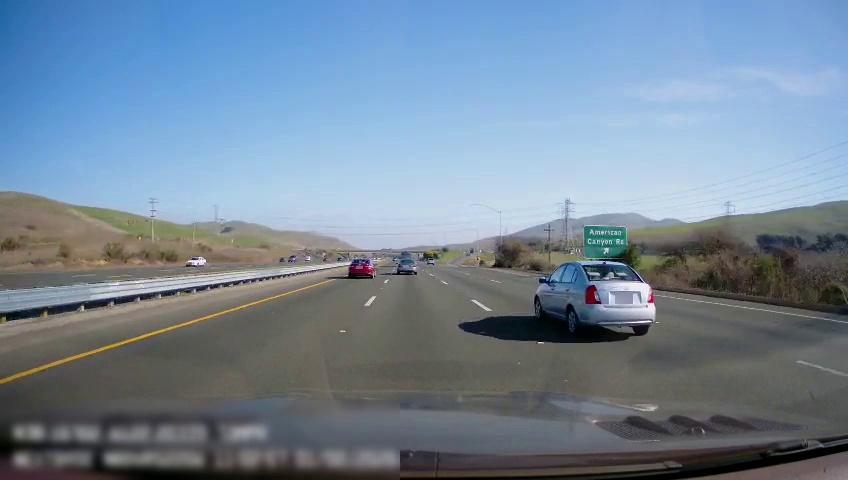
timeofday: Day
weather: Sunny
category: Drivable Space
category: Drivable Space
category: Vehicles | Car
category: Vehicles | Car
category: Vehicles | Car
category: Vehicles | Car
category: Vehicles | SUV
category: Lanes | Opposite Lane
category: Lanes | Opposite Lane
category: Lanes | Opposite Lane
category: Lanes | Alternate Lane
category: Lanes | Alternate Lane
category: Lanes | Alternate Lane
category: Lanes | Current Lane
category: Lanes | Alternate Lane
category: Traffic | Signs